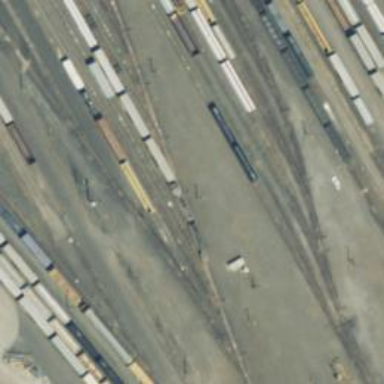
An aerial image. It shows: Railway yard.